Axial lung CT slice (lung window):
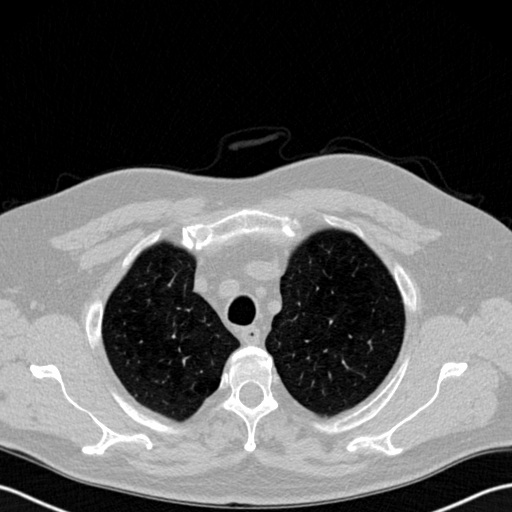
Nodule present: no